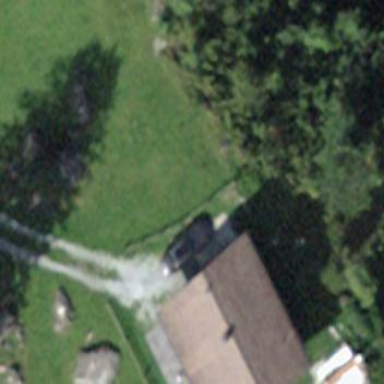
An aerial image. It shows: Cabin is depicted in the image.